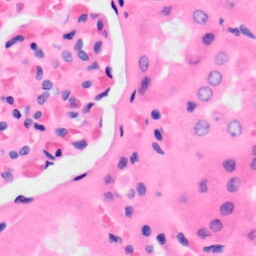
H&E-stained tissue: Kidney